Interaction volume radius: 5 \u00c5
Interaction volume height: 20 \u00c5
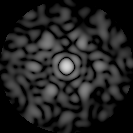
Disorder parameter: 0.7376